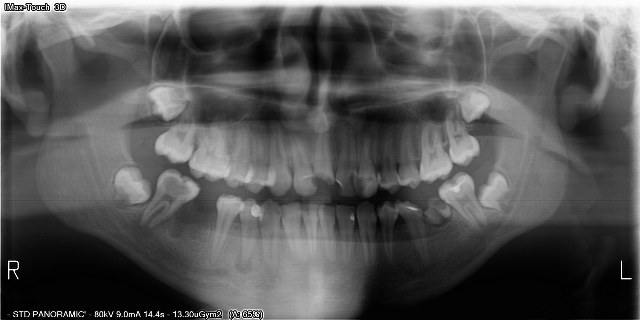
adult